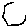
Label: hexagon